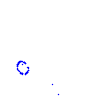
Particle: kaon